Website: lowes
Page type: order-returns
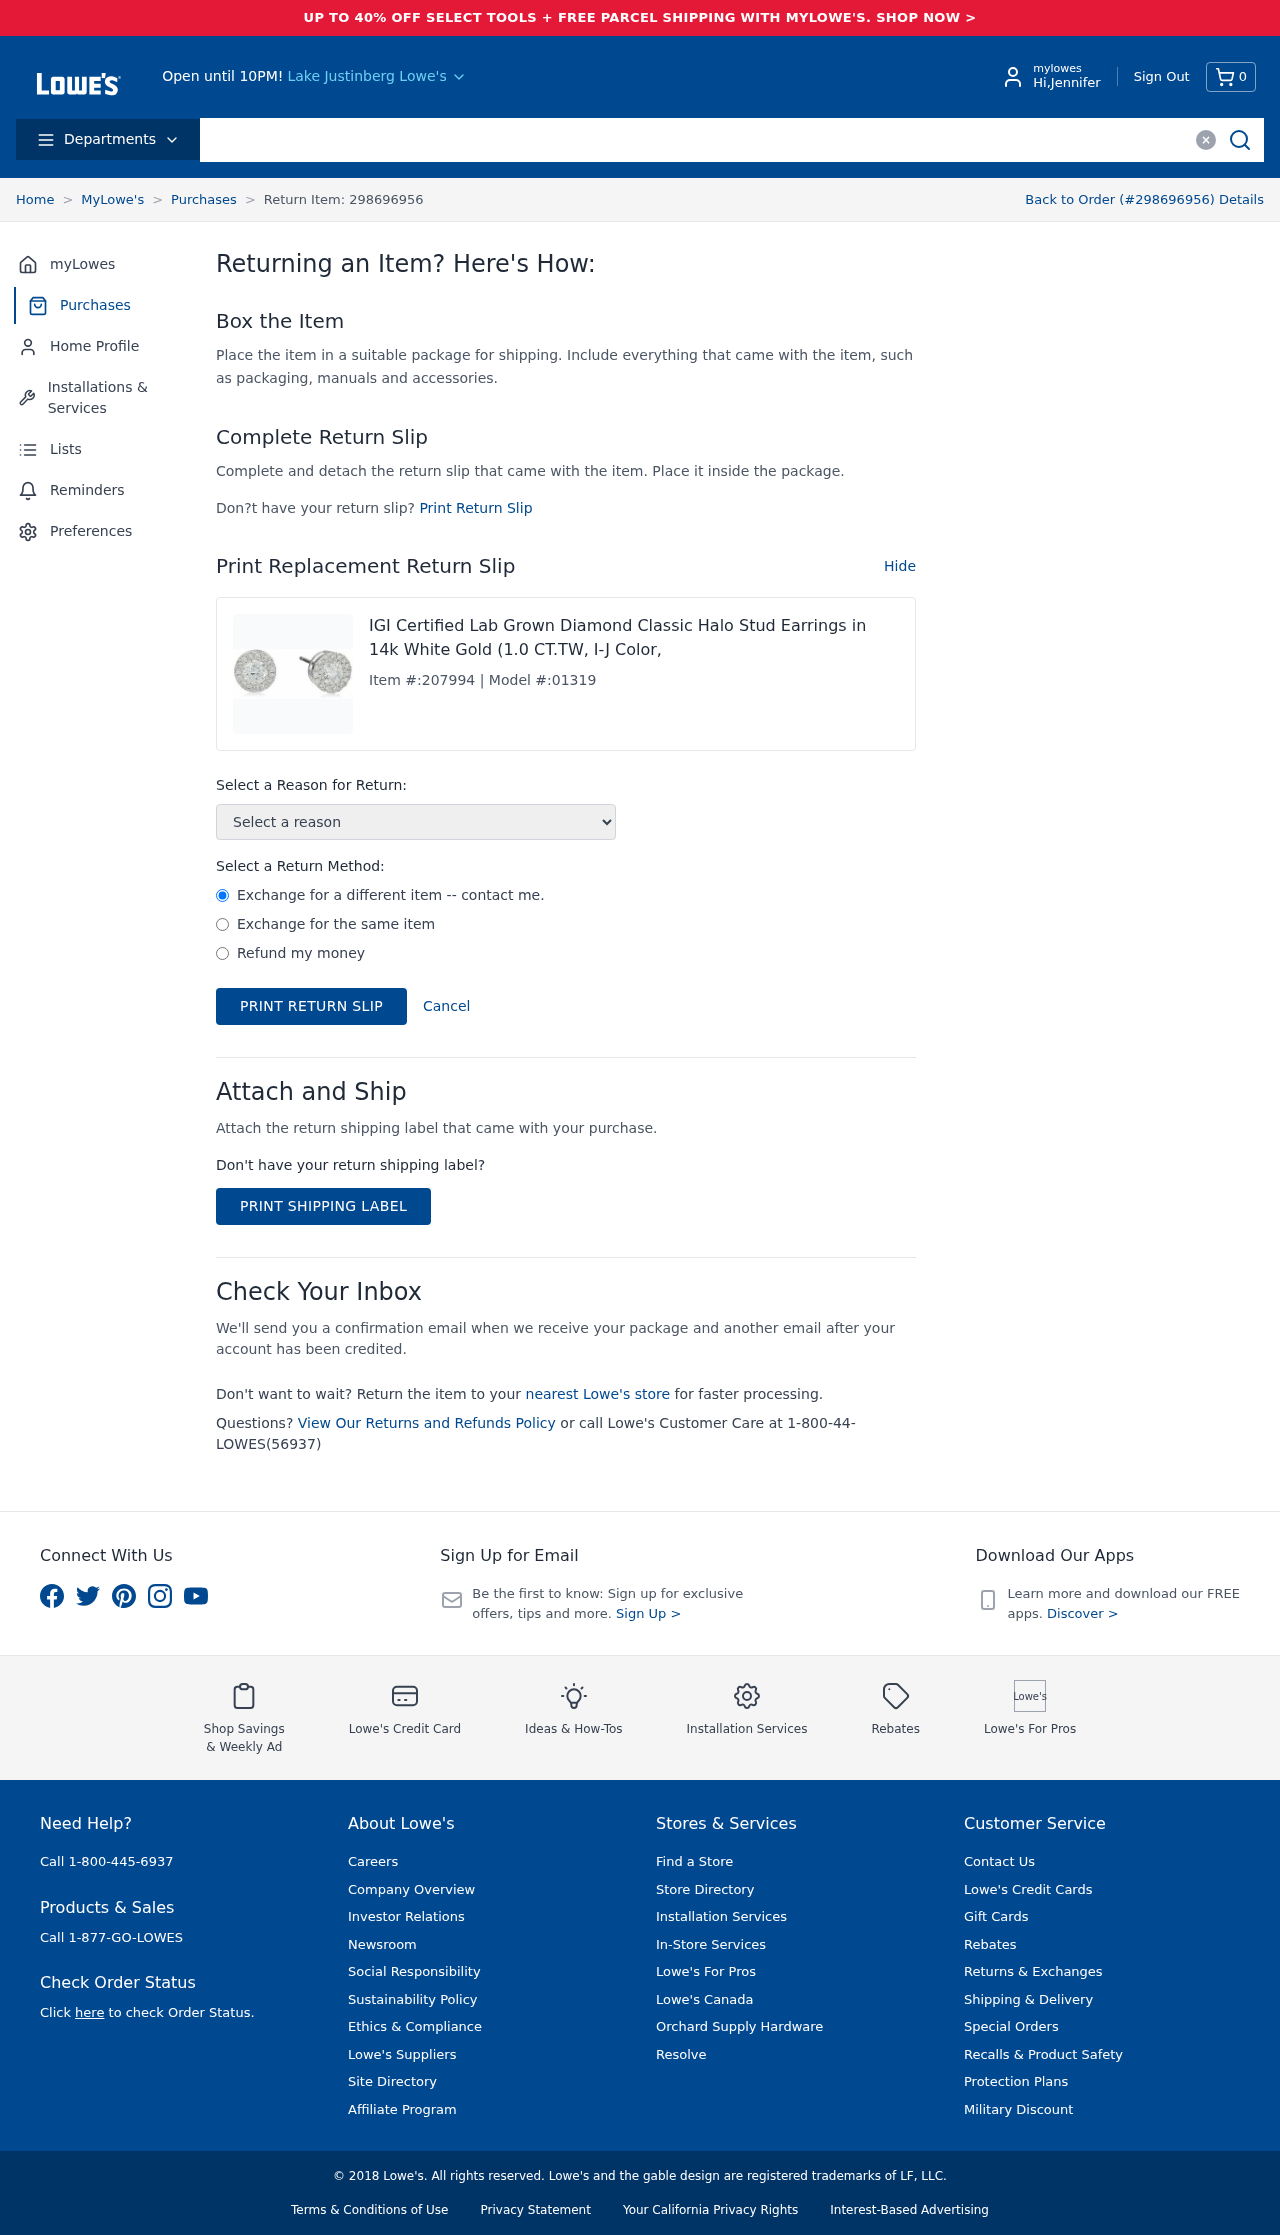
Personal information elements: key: PII_CITY
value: Lake Justinberg Lowe's
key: PII_FIRSTNAME
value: Jennifer
Product elements: key: PRODUCT1_NAME
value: IGI Certified Lab Grown Diamond Classic Halo Stud Earrings in 14k White Gold (1.0 CT.TW, I-J Color,
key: PRODUCT1_ITEM_NUMBER
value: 207994
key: PRODUCT1_MODEL_NUMBER
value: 01319
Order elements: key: ORDER_NUM_ITEMS
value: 0
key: ORDER_ID
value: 298696956
Other elements: key: RETURN_ITEM_ID
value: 298696956
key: RETURN_METHOD
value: Exchange for a different item -- contact me.
Exchange for the same item
Refund my money